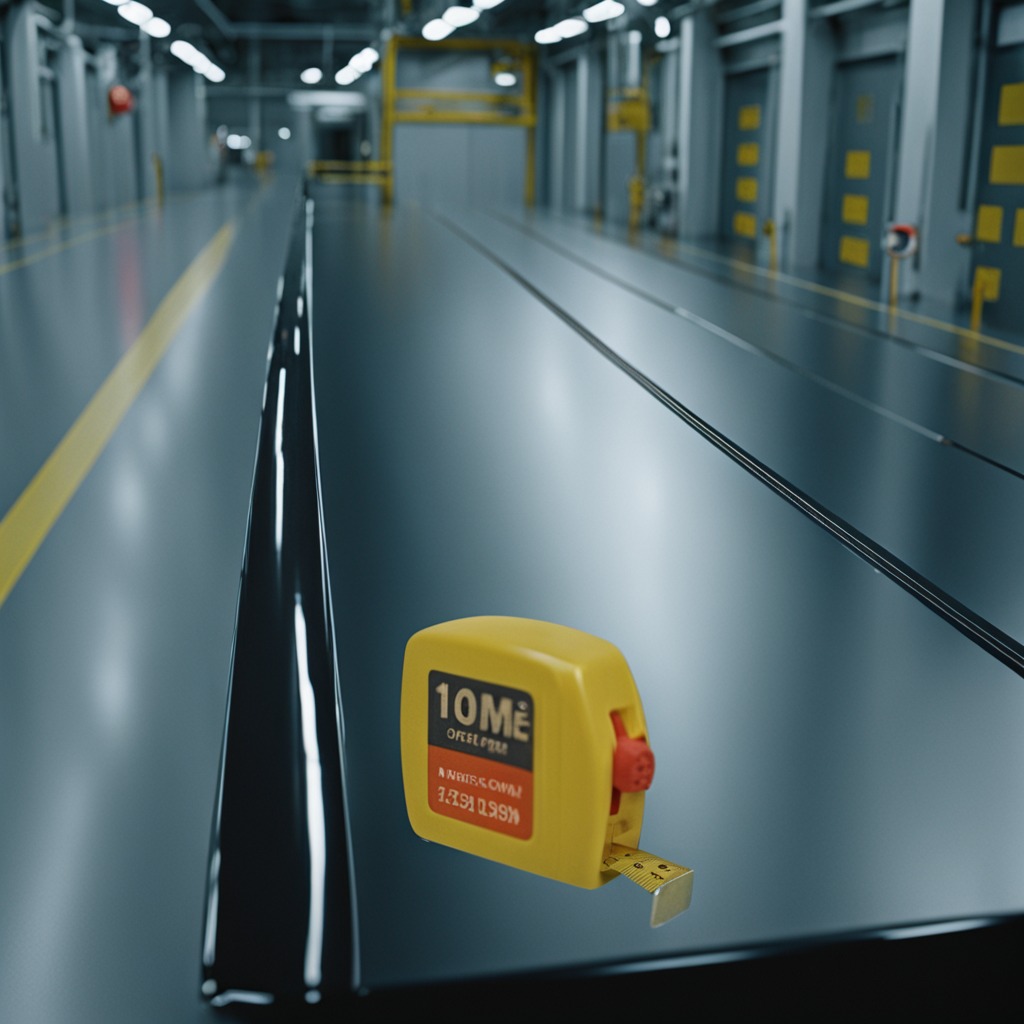
A measuring tape is lying on the table in the ship maintenance bay.